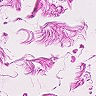
Metastatic tissue present: no